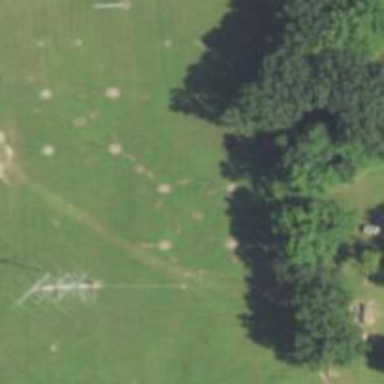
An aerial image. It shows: Communication mast tower.